Here is the time-frequency representation (spectrogram) of a rolling-element bearing's vibration measurement. What is the most likely bearing condition (normal, inner_race, outer_race, ball)?
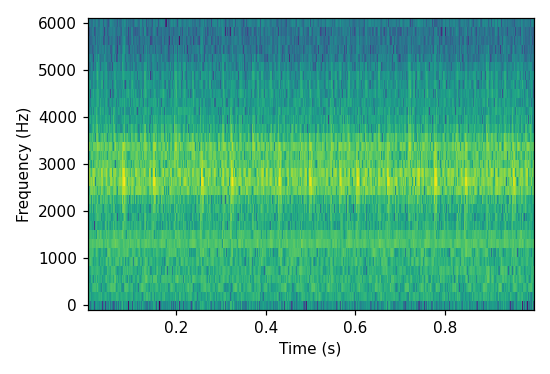
Answer: outer_race